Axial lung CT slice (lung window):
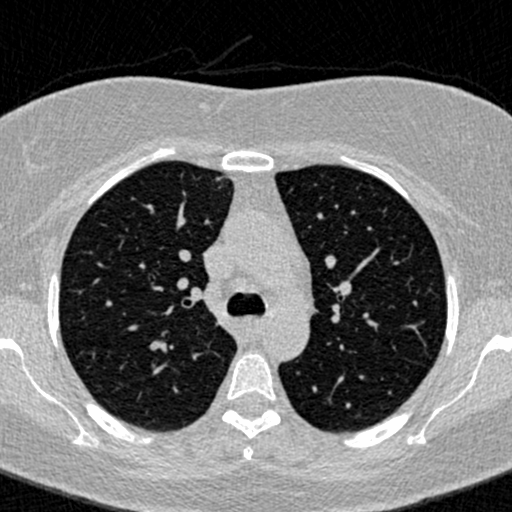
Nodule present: no